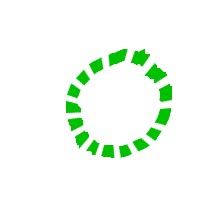
Shape: circle